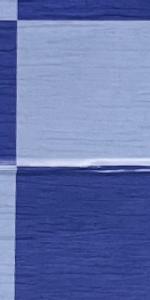
Label: Empty